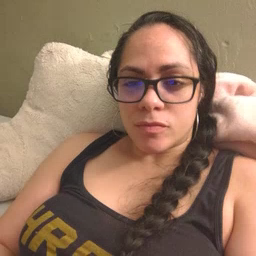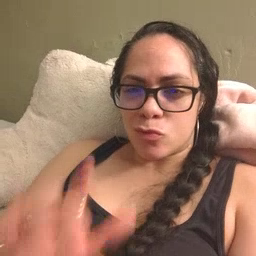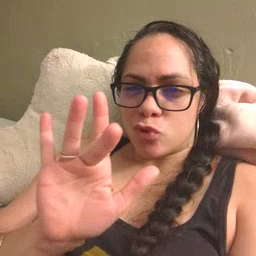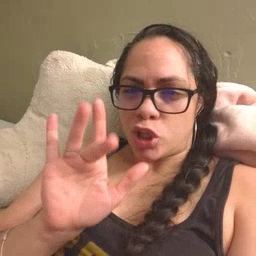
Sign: touch